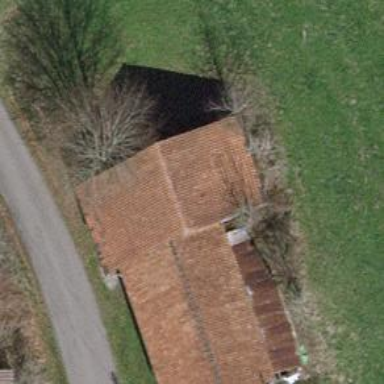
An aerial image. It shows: Shed building.